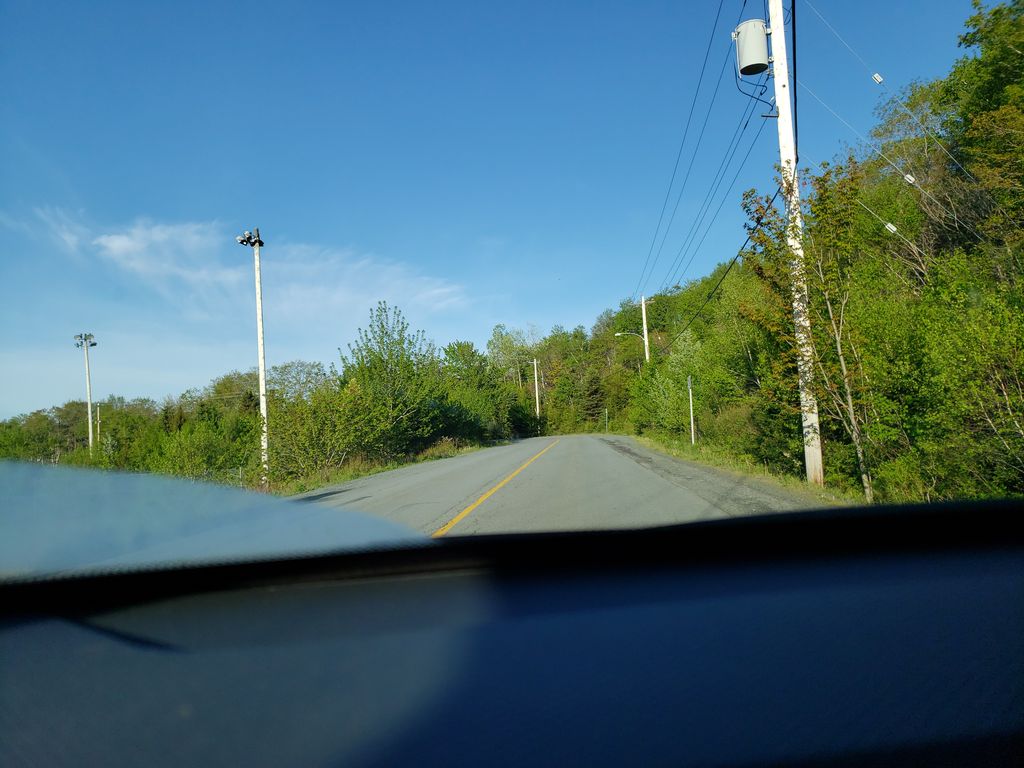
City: halifax